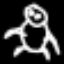
Label: frog